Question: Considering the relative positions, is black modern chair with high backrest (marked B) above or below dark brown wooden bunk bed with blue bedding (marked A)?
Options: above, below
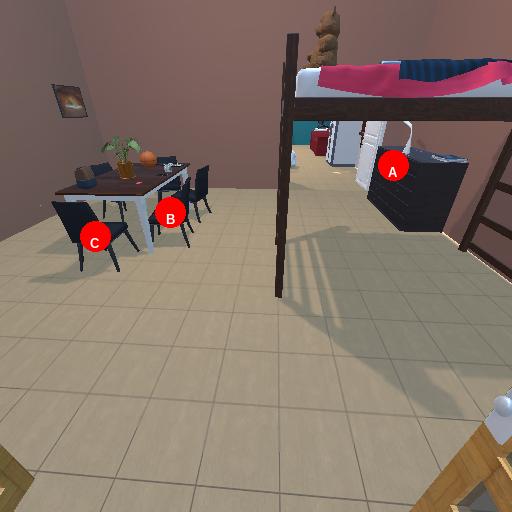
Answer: above